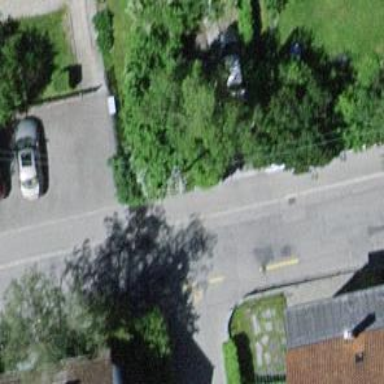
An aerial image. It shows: Residential road with asphalt surface and sidewalk on the left side.